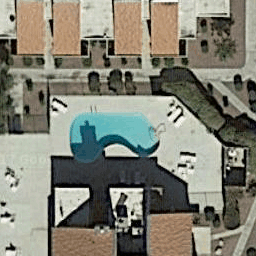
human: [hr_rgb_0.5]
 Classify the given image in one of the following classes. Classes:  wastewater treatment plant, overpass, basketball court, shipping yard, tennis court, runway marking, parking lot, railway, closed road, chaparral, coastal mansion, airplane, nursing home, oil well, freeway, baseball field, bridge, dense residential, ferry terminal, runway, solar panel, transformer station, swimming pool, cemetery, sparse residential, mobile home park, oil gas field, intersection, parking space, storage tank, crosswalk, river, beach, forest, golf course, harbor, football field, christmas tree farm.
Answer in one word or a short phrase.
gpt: swimming pool